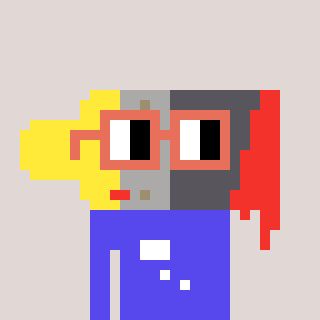
a pixel art character with square orange glasses, a paintbrush-shaped head and a computerblue-colored body on a warm background